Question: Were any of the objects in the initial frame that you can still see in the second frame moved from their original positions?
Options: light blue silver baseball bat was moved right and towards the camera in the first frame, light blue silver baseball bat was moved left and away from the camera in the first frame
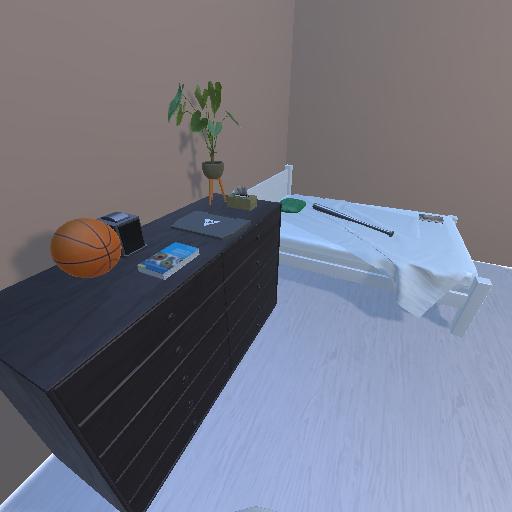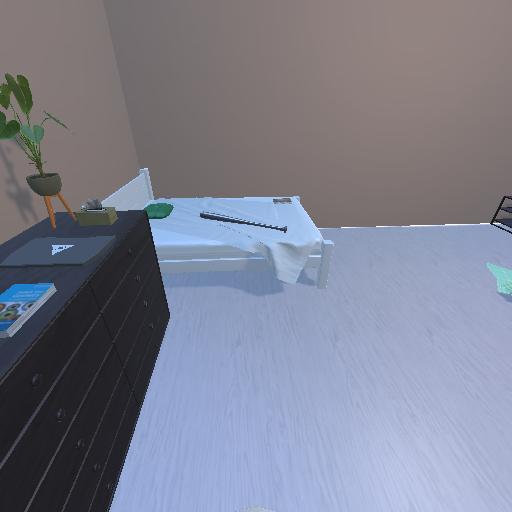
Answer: light blue silver baseball bat was moved right and towards the camera in the first frame